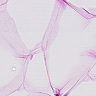
Metastatic tissue present: no